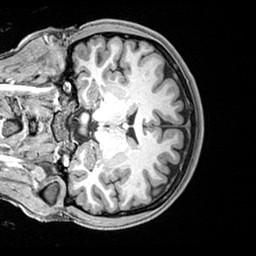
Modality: T1w
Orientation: coronal
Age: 26
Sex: female
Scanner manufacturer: siemens
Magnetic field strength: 3 T
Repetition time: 2.4 s
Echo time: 0.00217 s